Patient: sex M, age 60
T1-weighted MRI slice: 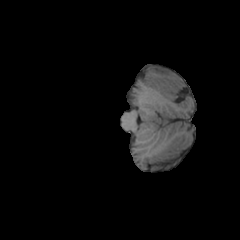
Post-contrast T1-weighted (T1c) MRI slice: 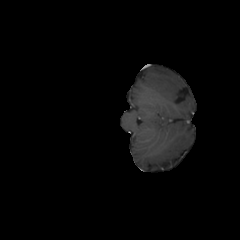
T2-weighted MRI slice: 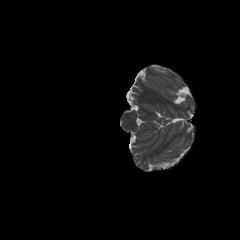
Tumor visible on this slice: no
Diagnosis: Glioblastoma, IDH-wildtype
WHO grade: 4